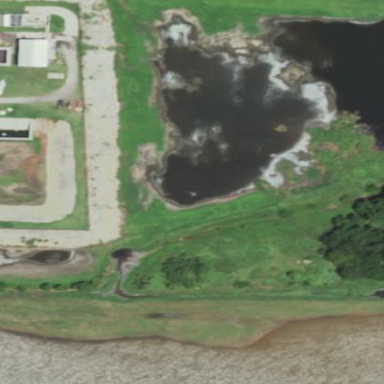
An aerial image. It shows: Covered man-made reservoir.